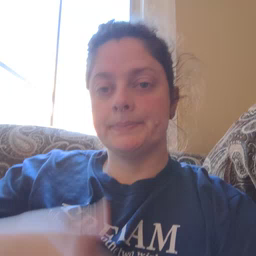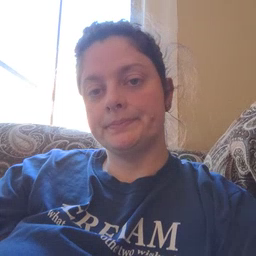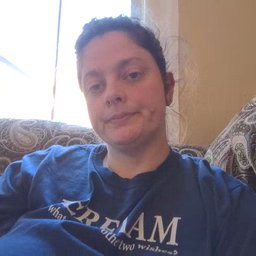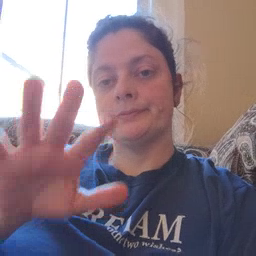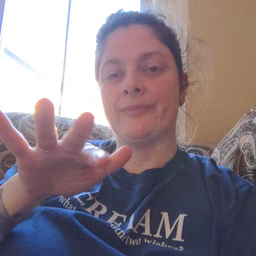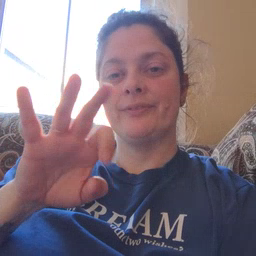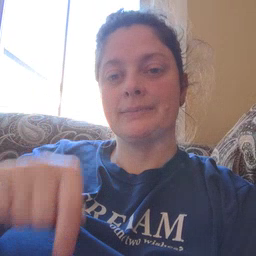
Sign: feet